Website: bh-photo
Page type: billing-address
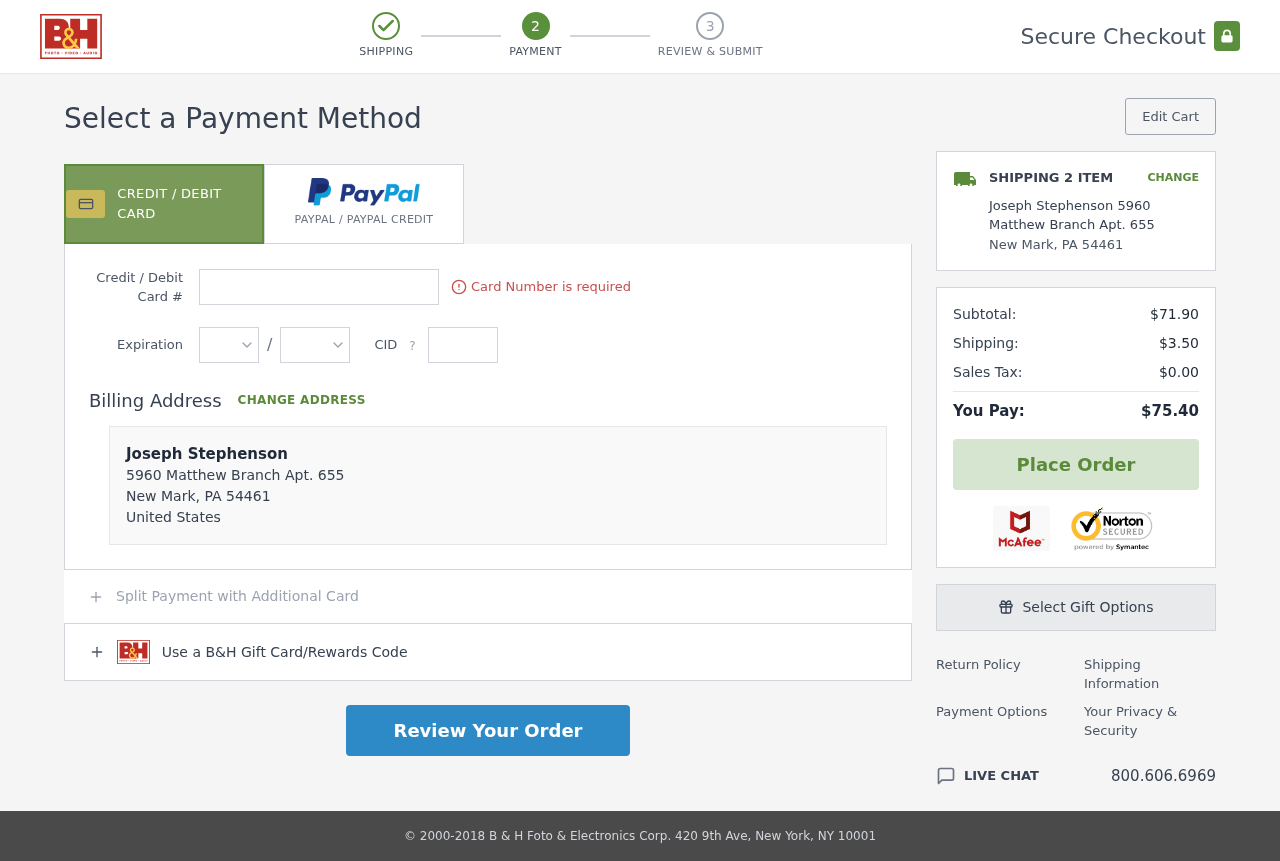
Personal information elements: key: PII_CARD_CVV
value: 6404
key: PII_CARD_EXPIRY_MONTH
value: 09
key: PII_CARD_EXPIRY_YEAR
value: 30
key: PII_CARD_NUMBER
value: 3725 8086 9307 281
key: PII_CITY
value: New Mark
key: PII_COUNTRY
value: United States
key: PII_FULLNAME
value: Joseph Stephenson
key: PII_FULLNAME2
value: Joseph Stephenson
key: PII_POSTCODE
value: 54461
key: PII_STATE_ABBR
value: PA
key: PII_STREET
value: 5960 Matthew Branch Apt. 655
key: PII_POSTCODE_FULL
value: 54461
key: PII_POSTCODE_NUMERIC
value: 54461
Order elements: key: ORDER_NUM_ITEMS
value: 2
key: ORDER_SUBTOTAL
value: $71.90
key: ORDER_SHIPPING_COST
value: $3.50
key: ORDER_TAX
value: $0.00
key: ORDER_TOTAL
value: $75.40